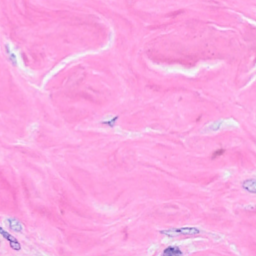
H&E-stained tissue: Breast